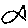
Label: fish